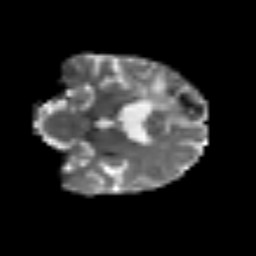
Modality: T2w
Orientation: coronal
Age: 76
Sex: female
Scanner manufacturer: siemens
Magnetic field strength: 3 T
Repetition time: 3.2 s
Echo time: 0.081 s